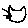
Label: cat